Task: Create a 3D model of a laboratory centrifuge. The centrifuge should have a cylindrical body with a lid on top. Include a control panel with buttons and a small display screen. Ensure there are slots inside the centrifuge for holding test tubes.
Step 253:
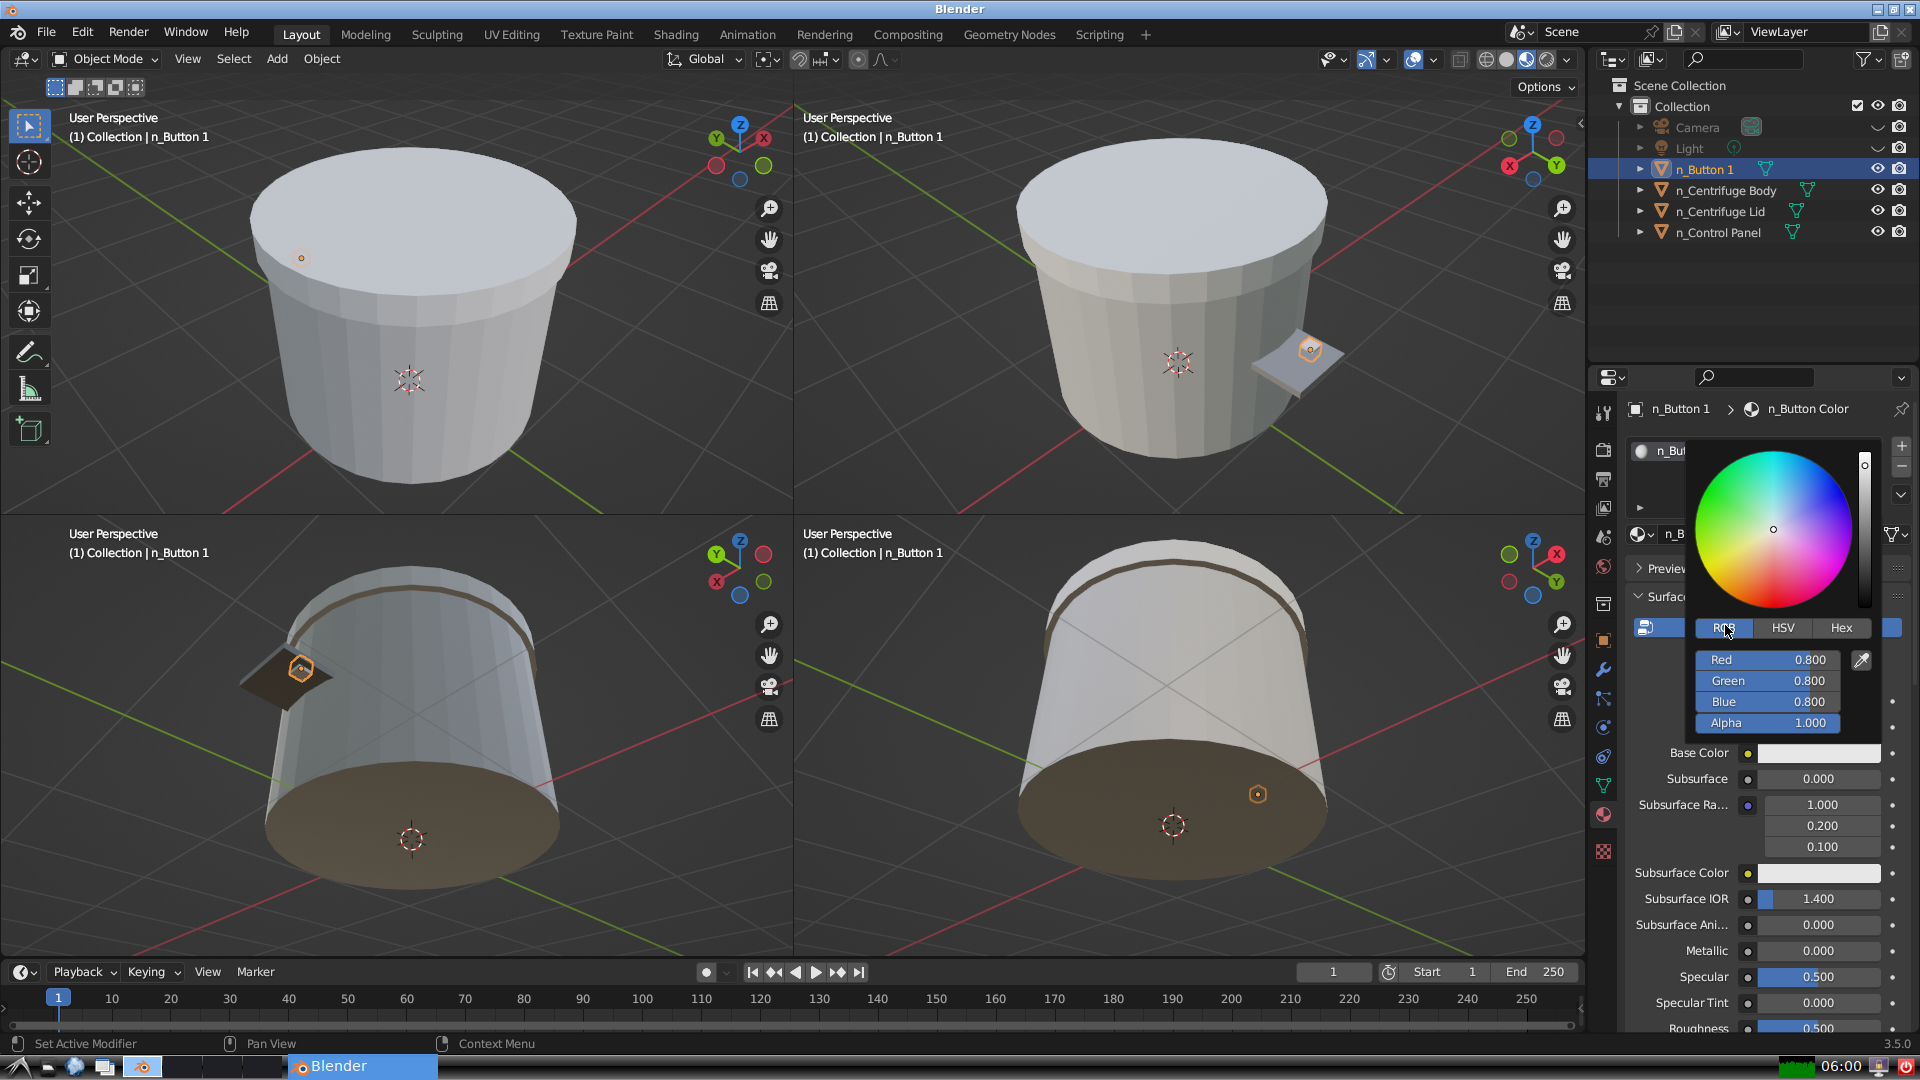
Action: {"mouse_move": [1770, 658]}